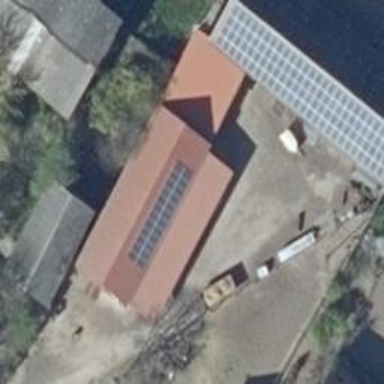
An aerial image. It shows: Solar photovoltaic panel generator producing electricity in small installation.